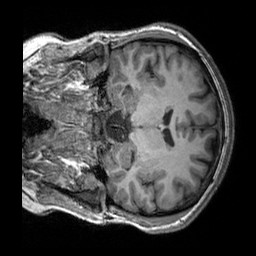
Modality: T1w
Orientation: coronal
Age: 26
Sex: male
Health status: healthy
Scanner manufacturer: siemens
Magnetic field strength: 3 T
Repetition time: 2.3 s
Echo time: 0.00303 s